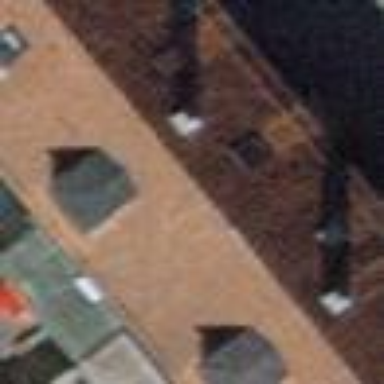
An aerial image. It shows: Semidetached house with tile roof.